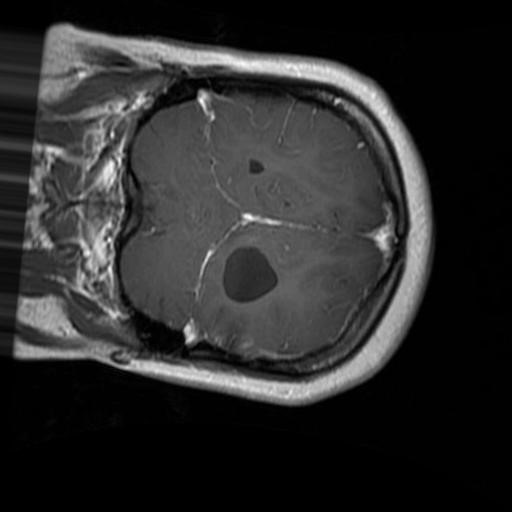
Label: brain_glioma